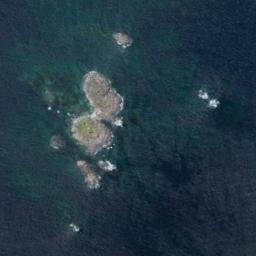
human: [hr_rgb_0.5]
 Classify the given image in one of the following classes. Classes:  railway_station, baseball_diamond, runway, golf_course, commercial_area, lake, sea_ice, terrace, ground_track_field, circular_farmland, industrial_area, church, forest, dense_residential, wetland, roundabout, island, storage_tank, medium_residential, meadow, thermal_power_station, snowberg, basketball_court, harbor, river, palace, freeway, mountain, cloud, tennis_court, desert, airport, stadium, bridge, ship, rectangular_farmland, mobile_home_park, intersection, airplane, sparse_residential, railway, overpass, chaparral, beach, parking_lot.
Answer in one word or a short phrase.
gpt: island